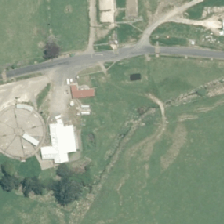
Land cover: urban_build_up